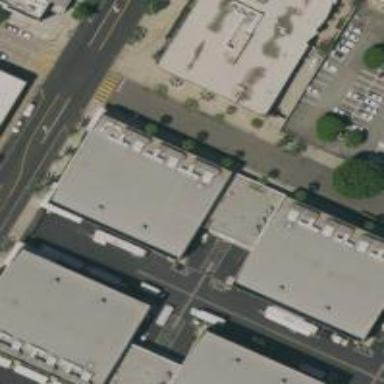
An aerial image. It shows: Industrial building.